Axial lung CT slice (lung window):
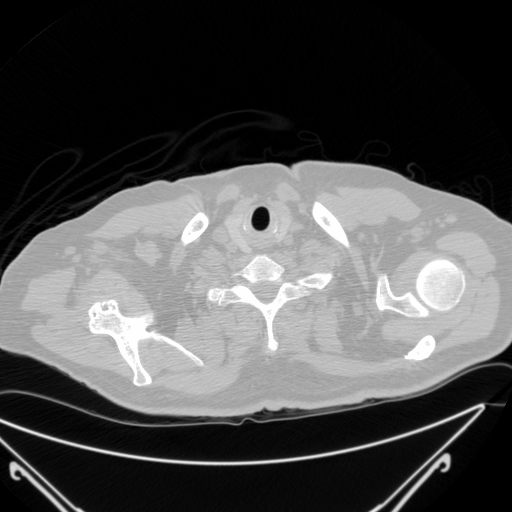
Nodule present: no